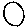
Label: circle